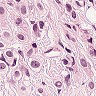
Metastatic tissue present: yes